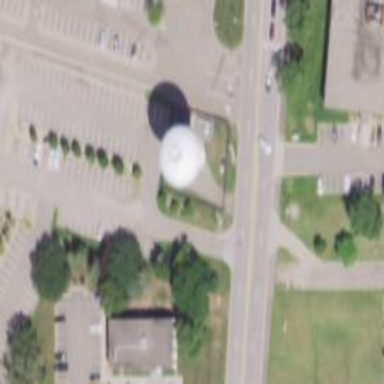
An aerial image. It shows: Water tower that is man-made.